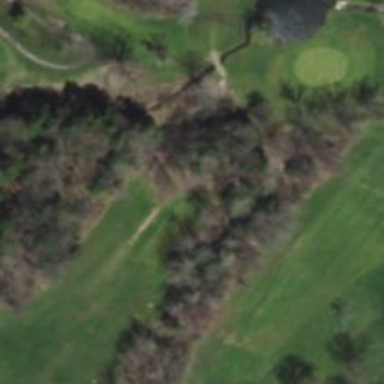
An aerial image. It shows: Golf tee.